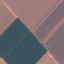
Label: AnnualCrop